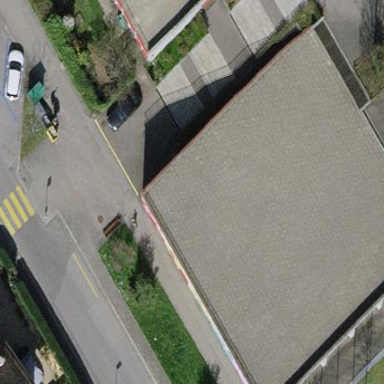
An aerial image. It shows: School building.